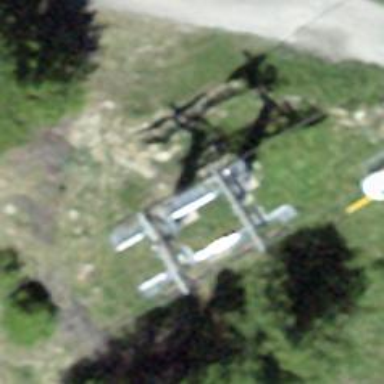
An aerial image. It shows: Pylon used for aerialway.